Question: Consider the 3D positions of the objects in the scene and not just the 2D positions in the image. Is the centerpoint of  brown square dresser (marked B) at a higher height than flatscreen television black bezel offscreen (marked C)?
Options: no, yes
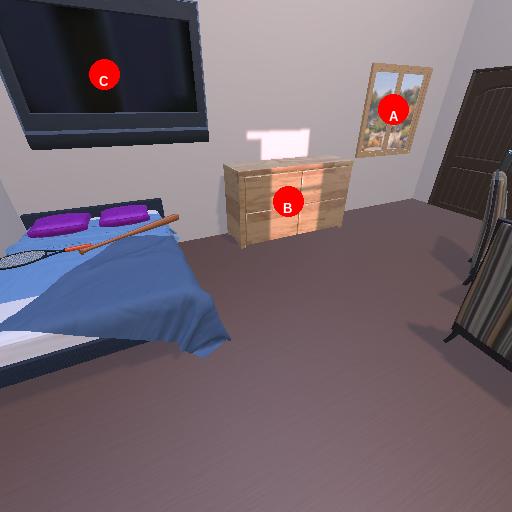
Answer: no